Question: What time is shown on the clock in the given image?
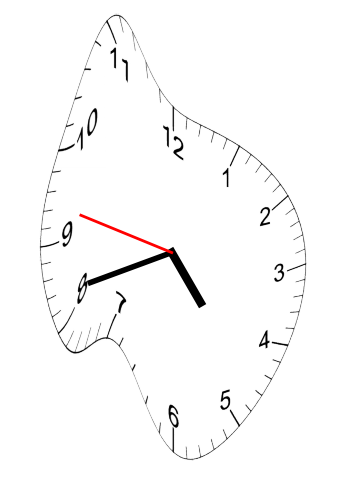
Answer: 04:41:47